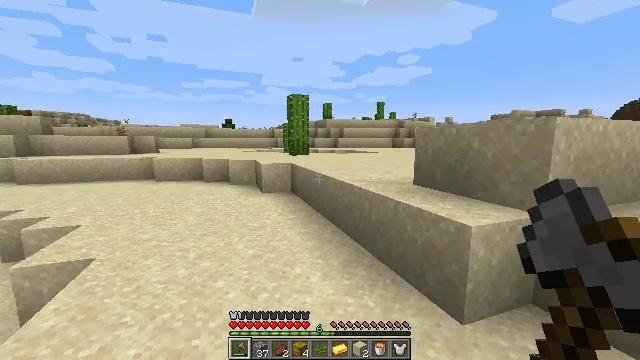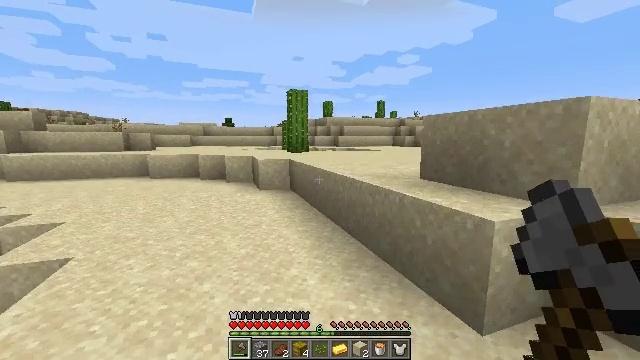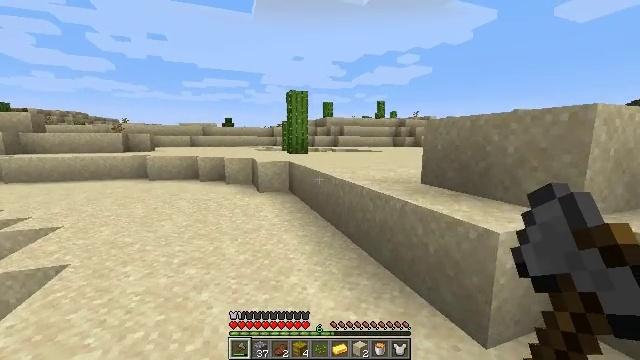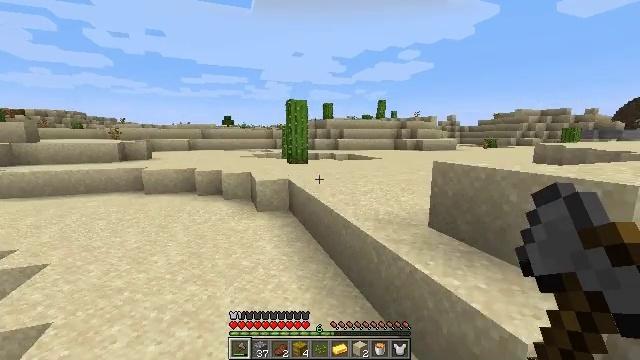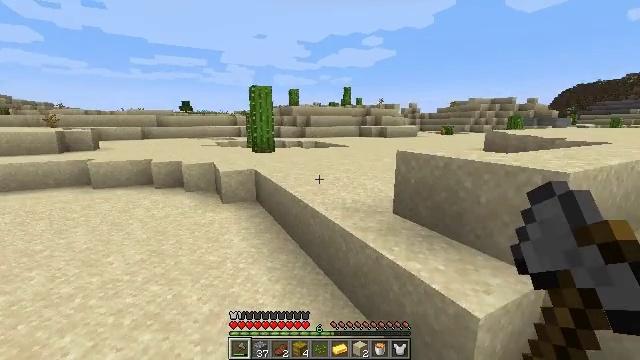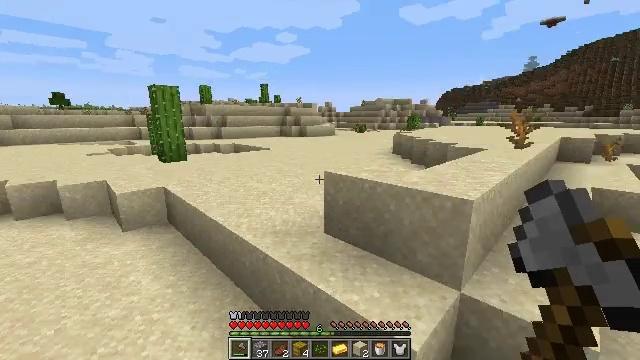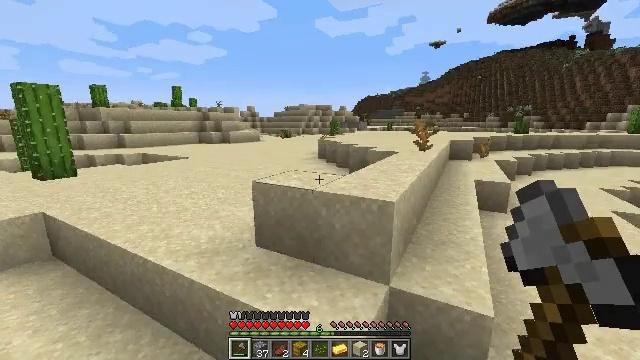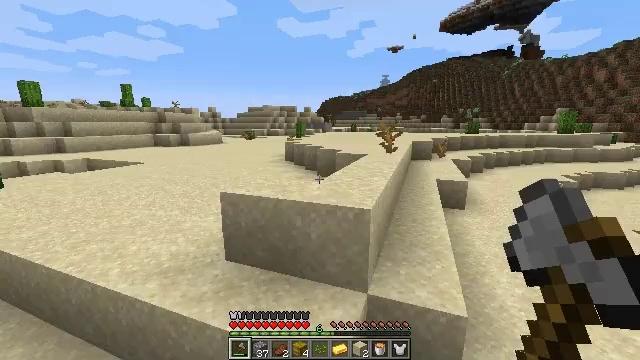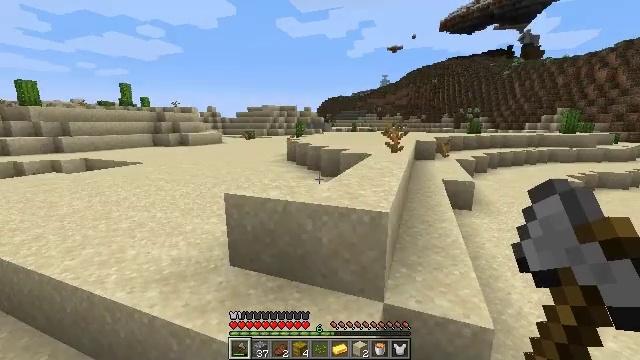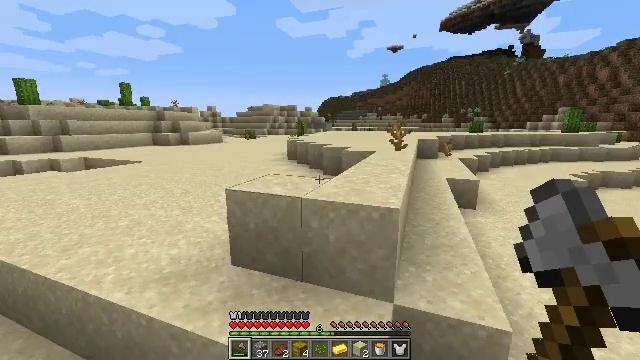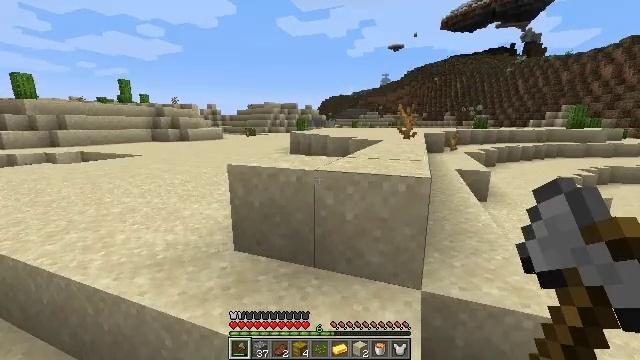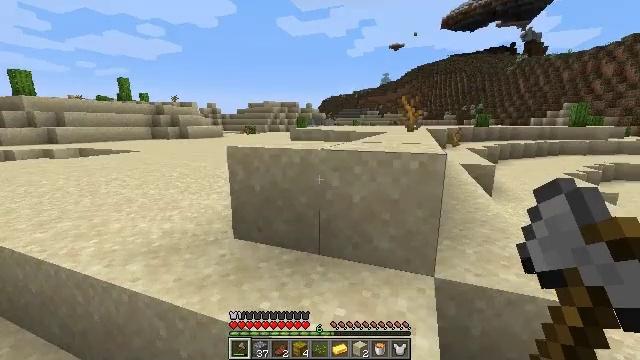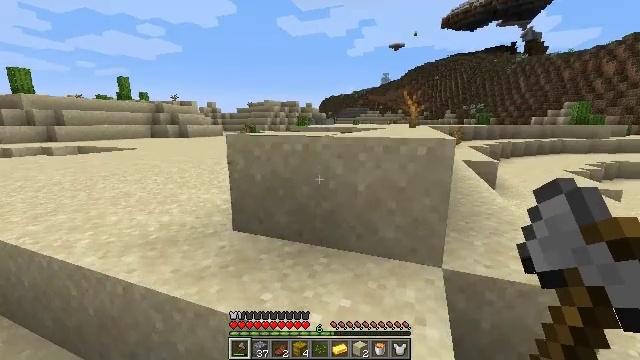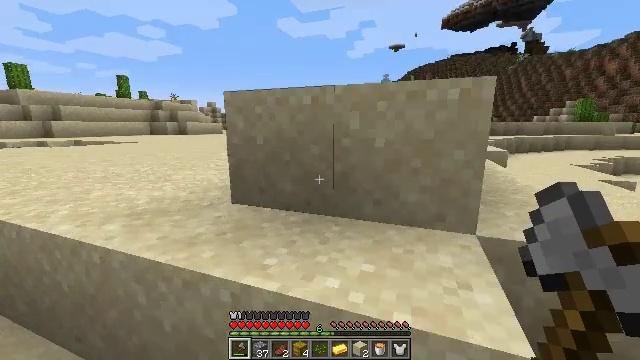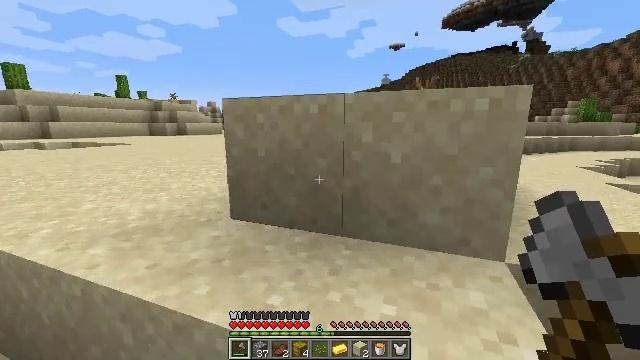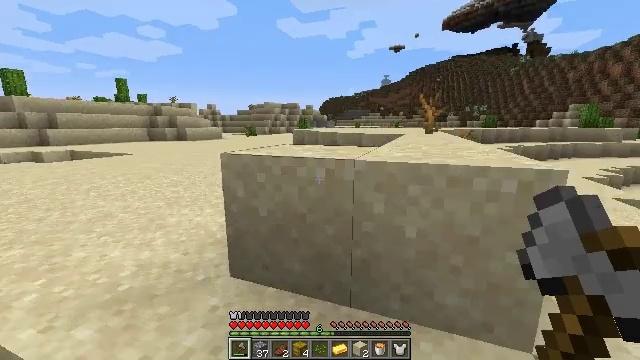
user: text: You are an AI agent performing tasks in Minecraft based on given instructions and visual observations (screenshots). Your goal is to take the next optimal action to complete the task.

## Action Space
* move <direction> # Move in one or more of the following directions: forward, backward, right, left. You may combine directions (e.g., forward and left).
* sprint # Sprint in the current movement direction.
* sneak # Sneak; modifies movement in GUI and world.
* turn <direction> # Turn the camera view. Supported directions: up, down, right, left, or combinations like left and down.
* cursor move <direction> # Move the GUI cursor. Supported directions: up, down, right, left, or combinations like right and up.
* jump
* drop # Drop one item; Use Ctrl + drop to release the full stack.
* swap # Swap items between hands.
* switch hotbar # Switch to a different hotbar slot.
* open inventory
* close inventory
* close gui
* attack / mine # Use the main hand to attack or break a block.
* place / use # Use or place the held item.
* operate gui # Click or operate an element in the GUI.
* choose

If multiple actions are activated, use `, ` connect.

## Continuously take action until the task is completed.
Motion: motion action
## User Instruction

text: Gather cactus by attacking it.
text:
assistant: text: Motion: move forward, jump
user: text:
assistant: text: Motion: move forward, jump
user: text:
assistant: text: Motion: move forward
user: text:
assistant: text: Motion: move forward, turn right and down
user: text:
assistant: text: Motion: move forward, turn right
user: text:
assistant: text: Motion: move forward, turn right and up
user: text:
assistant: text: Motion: move forward, turn right, jump
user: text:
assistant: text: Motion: move forward, jump
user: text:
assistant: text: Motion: move forward, jump
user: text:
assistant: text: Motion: move forward, jump
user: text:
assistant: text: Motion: move forward, jump
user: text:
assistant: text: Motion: move forward, jump
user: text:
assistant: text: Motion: move forward, jump
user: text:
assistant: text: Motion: move forward, jump
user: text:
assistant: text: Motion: move forward, jump
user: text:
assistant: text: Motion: move forward, turn right, jump
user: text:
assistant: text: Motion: move forward, turn right and down, jump
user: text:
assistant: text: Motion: move forward, turn right and down, jump
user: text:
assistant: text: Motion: move forward, jump
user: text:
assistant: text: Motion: move forward, jump
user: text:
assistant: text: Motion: move forward, jump
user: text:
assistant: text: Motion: move forward, jump
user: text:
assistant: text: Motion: move forward, jump
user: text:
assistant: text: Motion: move forward, jump
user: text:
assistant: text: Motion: move forward, turn right, jump
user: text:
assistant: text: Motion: move forward, jump
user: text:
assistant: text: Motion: move forward, turn right, jump
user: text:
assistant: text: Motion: move forward, jump
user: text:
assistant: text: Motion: move forward, jump
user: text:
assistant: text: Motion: move forward, jump